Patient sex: F
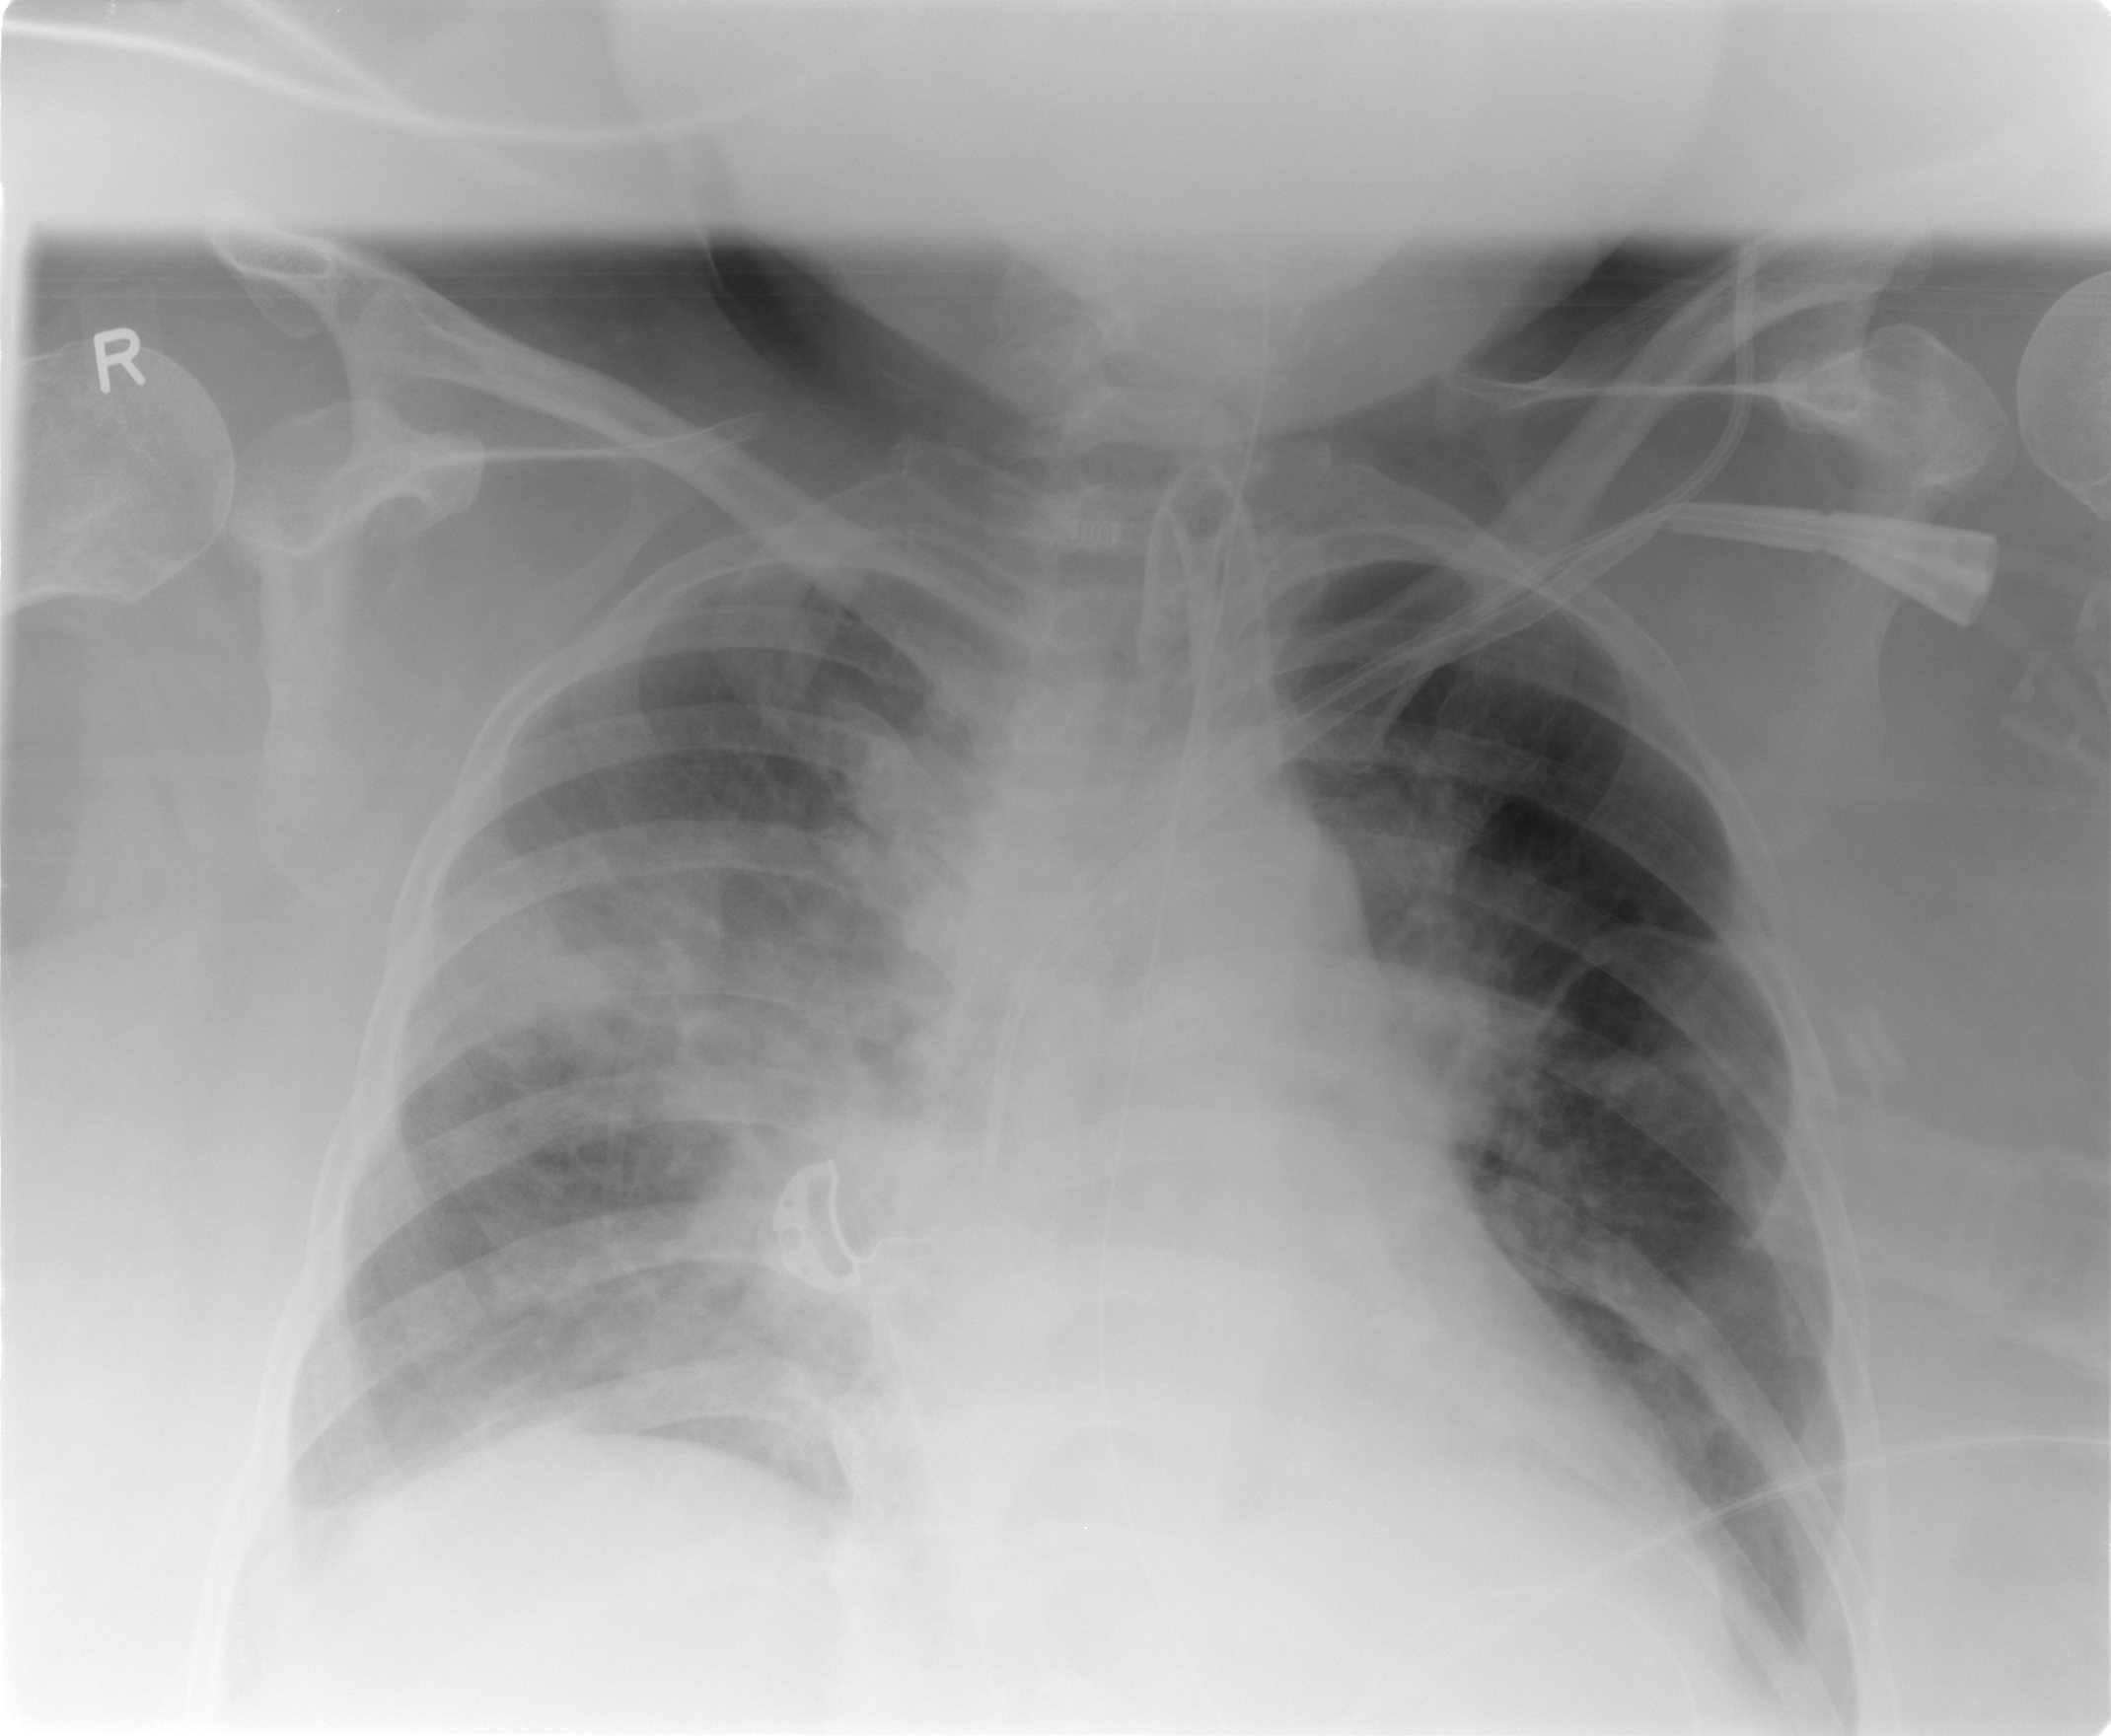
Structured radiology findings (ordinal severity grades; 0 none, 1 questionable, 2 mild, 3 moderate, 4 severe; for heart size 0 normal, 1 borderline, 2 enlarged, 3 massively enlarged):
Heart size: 2
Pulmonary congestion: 2
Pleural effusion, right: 0
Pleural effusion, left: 2
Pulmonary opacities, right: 2
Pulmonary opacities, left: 0
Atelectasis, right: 2
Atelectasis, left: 2